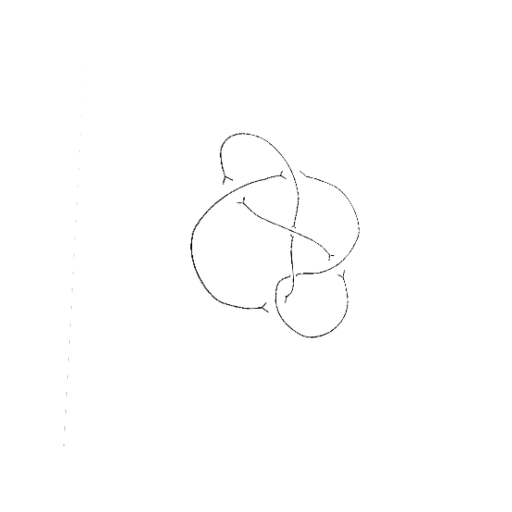
Crossing number: 6